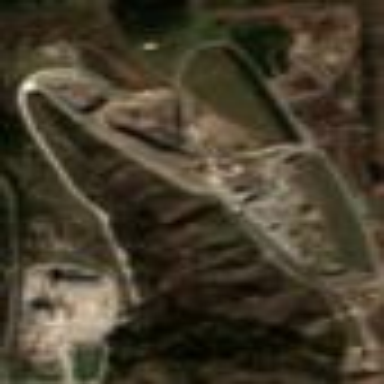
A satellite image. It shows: Quarry area.